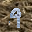
Label: 9